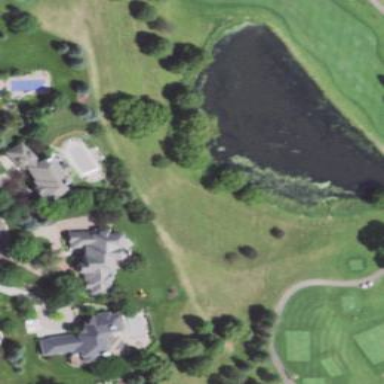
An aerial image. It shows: Water hazard in golf course. The hazard is natural water feature.